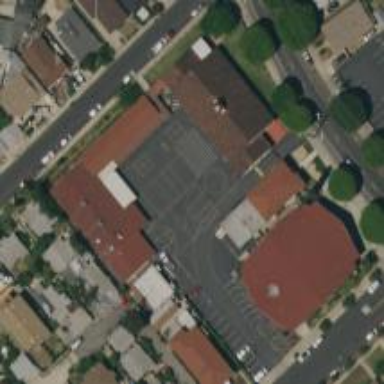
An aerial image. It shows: School.